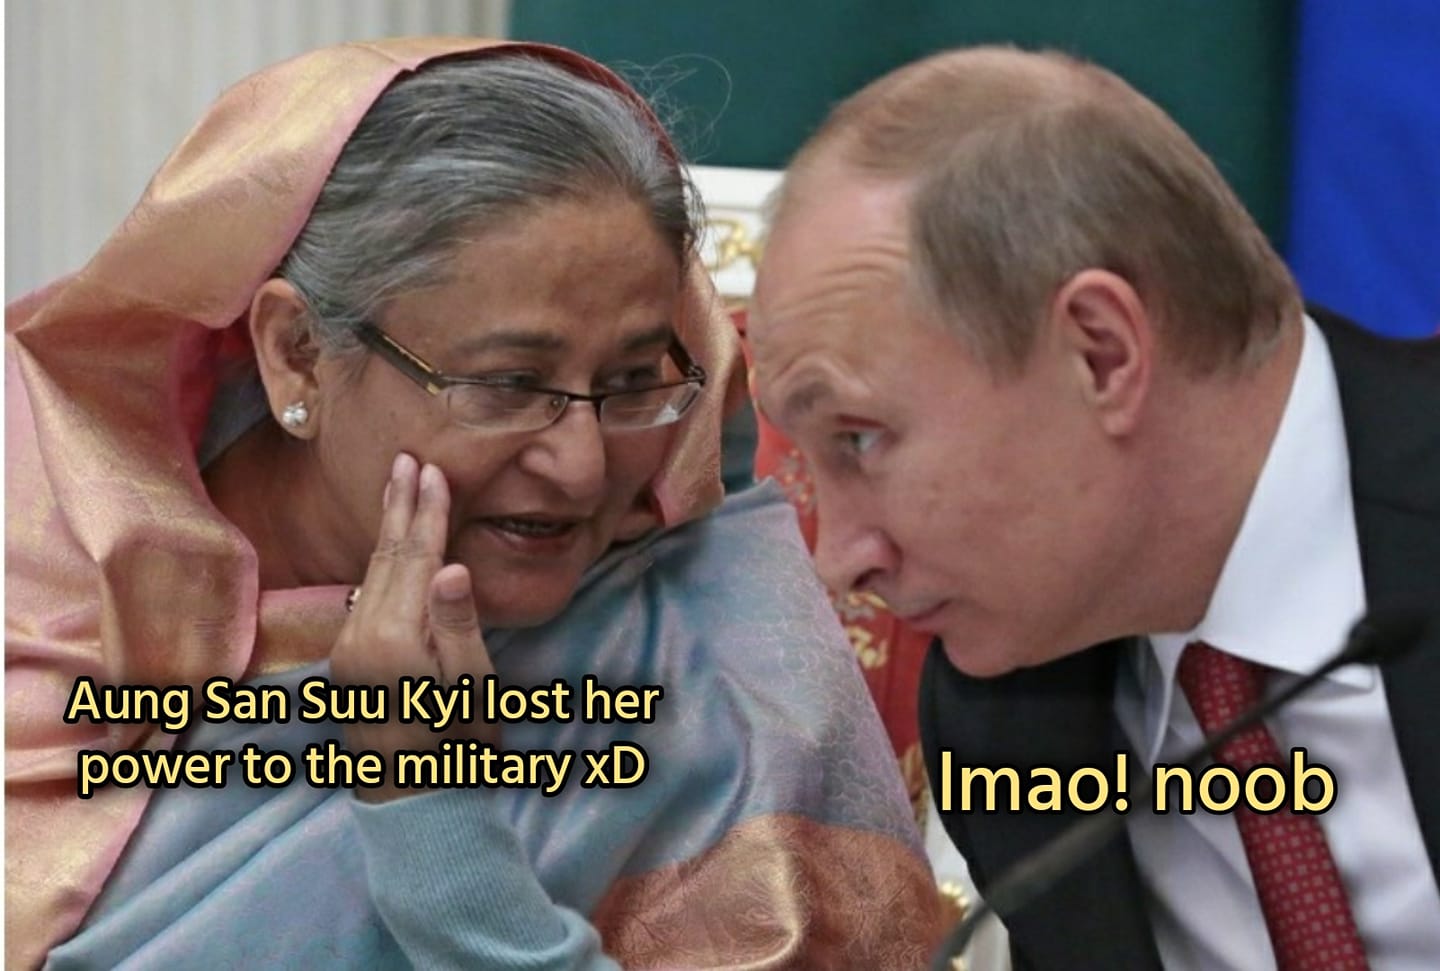
Caption: Aung San Suu Kyi lost her power to the military xD    Imao ! noob
Label: non-hate